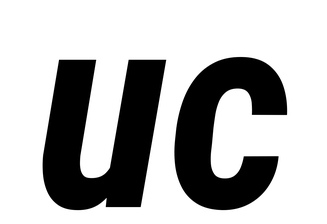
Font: Roboto-Italic_Condensed_Bold_Italic